Field crop: maize
Growth stage: 2
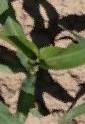
Species: maize